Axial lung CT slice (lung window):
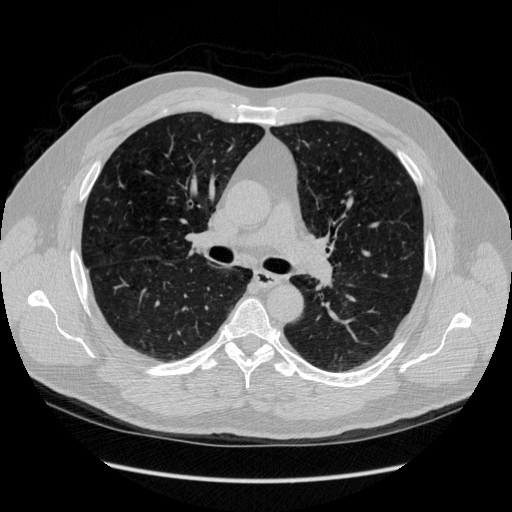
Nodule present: no